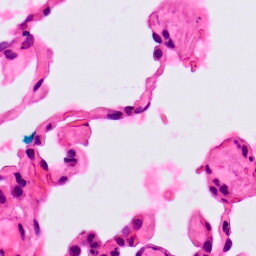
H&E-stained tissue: Lung